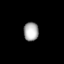
Tissue: lung
Cell type: Smooth muscle cells
Senescence score: 0.7096
Nuclear area (px): 274
Mean DAPI intensity: 170.011